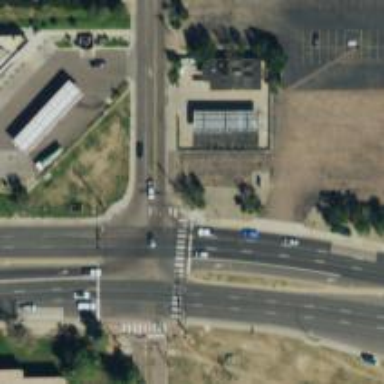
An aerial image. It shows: Marked crossing on the road.